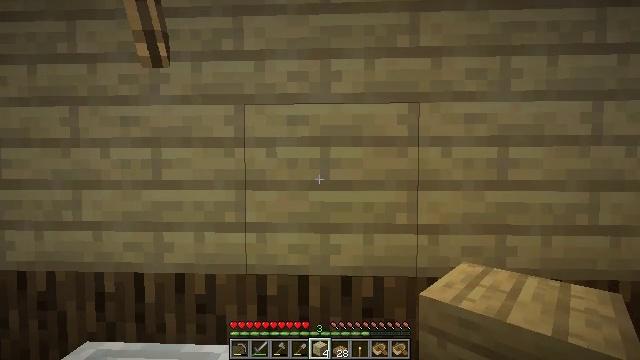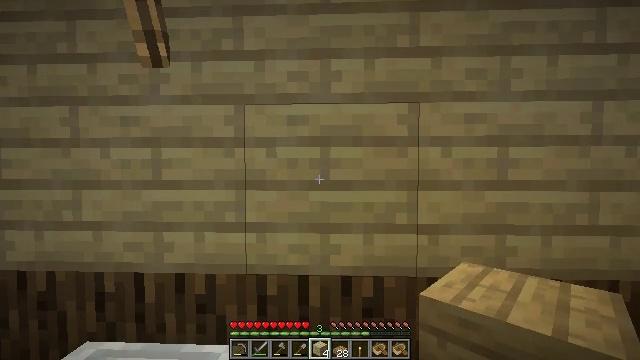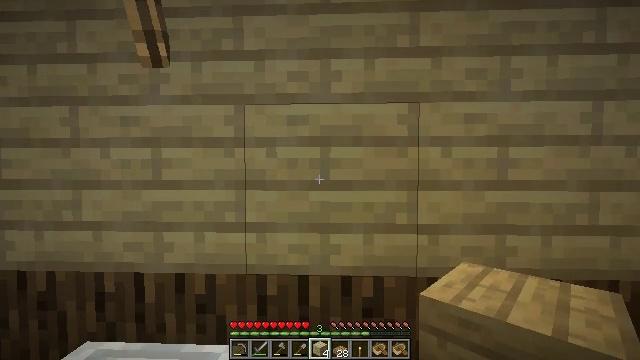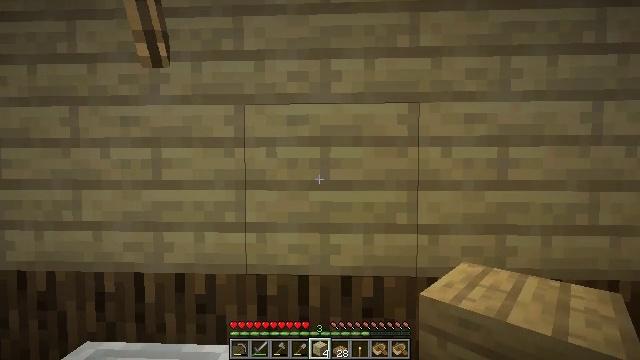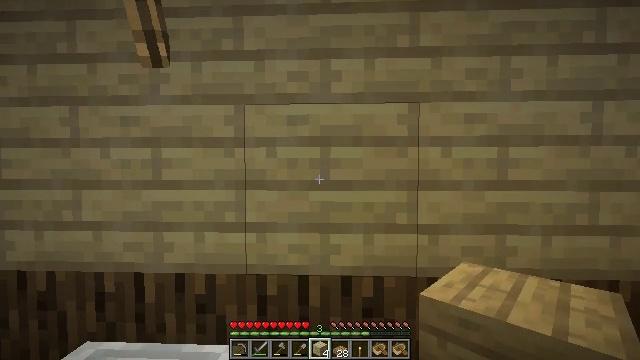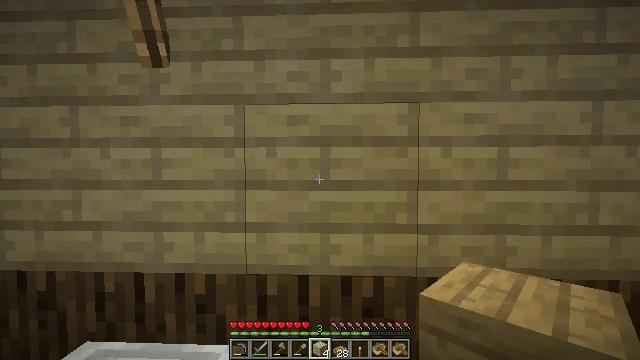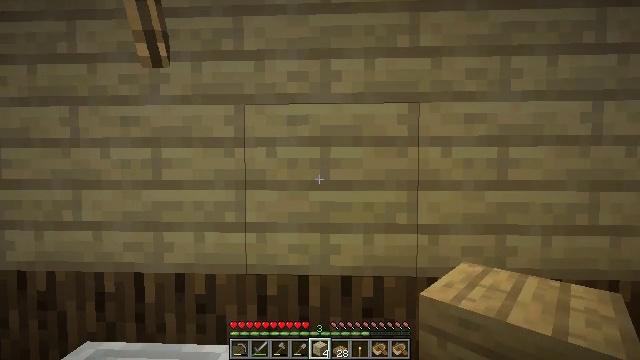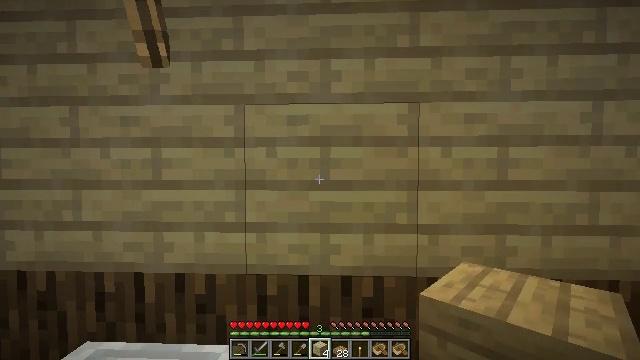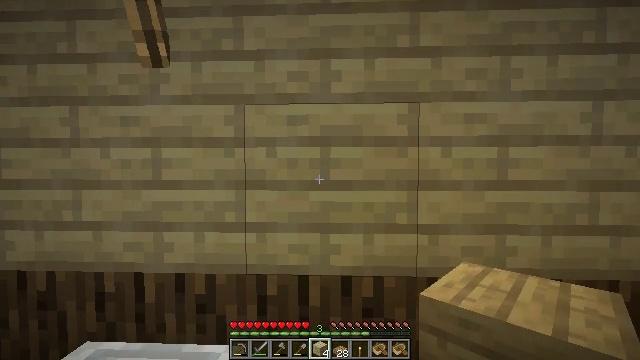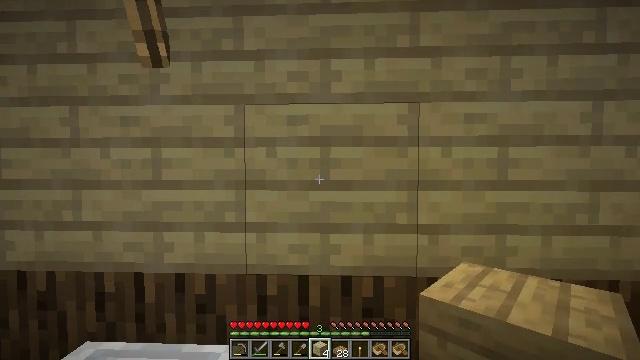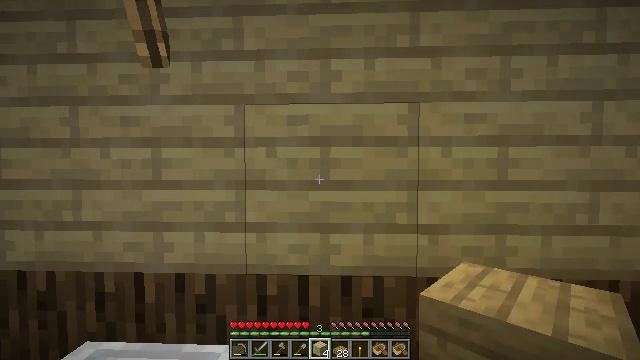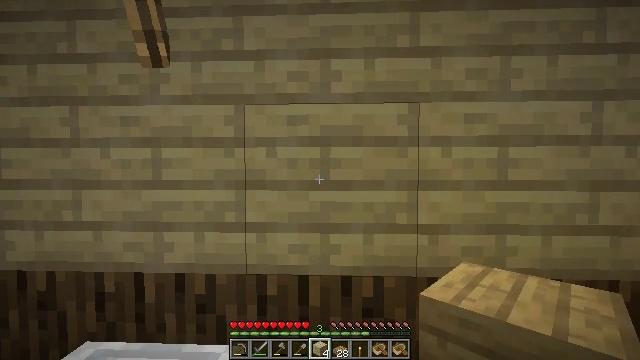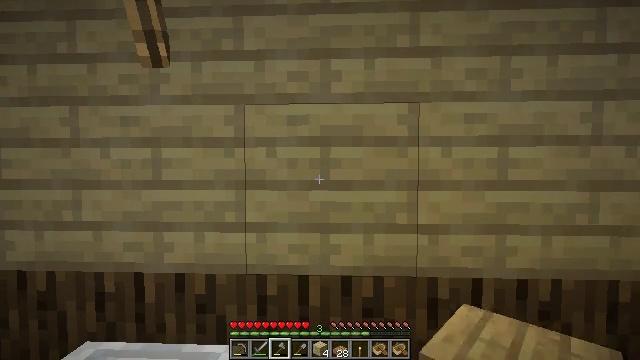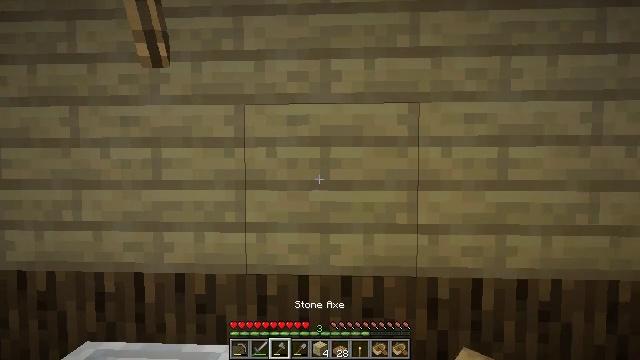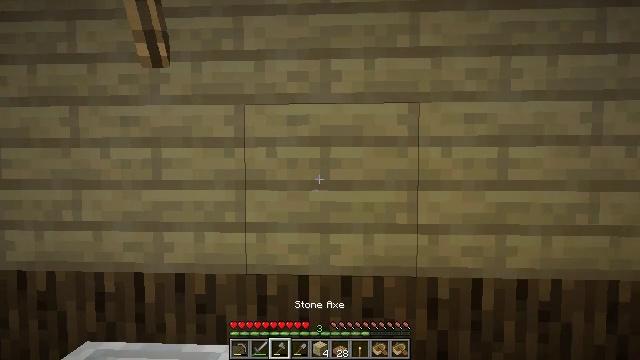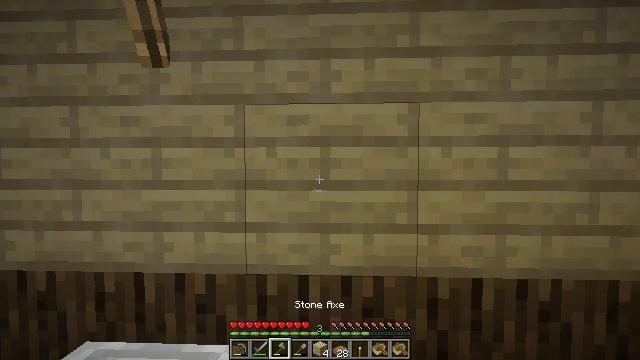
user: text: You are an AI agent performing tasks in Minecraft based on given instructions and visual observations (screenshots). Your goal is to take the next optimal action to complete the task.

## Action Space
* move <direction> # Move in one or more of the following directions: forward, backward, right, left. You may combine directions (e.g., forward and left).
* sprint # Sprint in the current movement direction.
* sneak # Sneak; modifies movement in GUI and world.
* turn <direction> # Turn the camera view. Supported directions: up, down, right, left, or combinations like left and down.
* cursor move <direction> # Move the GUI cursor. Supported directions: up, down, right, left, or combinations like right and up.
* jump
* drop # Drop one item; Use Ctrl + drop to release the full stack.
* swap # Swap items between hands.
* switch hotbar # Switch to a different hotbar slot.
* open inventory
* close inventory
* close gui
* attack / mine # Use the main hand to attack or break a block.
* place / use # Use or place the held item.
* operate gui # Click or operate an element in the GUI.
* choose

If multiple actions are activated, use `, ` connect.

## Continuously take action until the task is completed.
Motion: motion action
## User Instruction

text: Break the existing birch planks.
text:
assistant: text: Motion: no_op
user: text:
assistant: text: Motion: no_op
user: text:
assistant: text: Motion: no_op
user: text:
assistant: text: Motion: no_op
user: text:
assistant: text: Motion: no_op
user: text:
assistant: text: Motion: no_op
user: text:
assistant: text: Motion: no_op
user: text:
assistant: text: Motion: no_op
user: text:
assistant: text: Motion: no_op
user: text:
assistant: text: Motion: no_op
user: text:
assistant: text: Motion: no_op
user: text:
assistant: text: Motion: switch to hotbar 3
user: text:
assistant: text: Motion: switch to hotbar 3
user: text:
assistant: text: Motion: switch to hotbar 3
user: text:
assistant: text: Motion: switch to hotbar 3
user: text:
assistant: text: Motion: no_op
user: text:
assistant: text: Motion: no_op
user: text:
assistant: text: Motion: no_op
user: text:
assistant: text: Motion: no_op
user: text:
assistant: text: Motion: no_op
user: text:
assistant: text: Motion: no_op
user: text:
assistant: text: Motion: no_op
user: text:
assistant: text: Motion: no_op
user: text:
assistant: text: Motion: no_op
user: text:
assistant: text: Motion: no_op
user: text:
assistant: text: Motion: no_op
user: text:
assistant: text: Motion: attack / mine
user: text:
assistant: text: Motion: attack / mine
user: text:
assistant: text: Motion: attack / mine
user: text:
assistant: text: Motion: attack / mine